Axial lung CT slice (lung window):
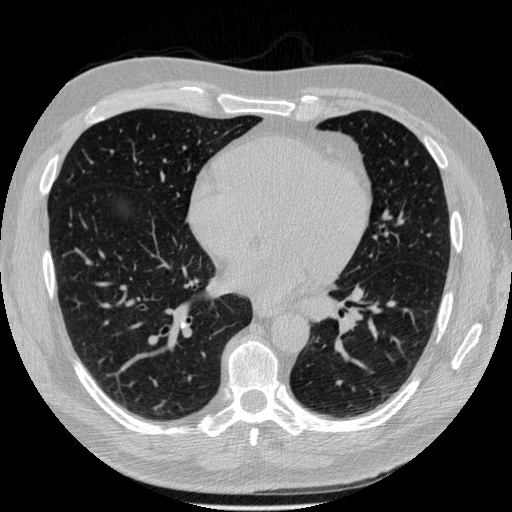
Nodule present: no